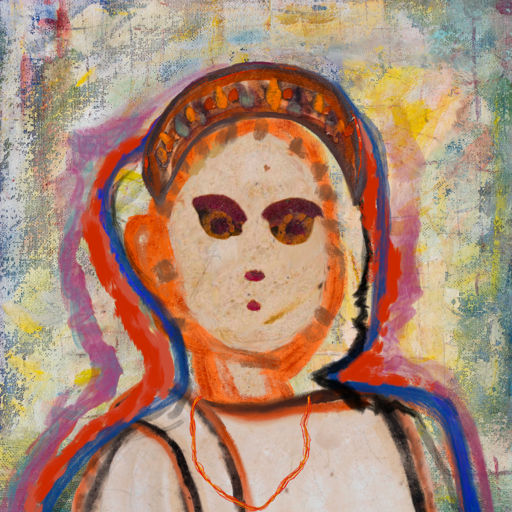
Background: Irani, Head And Neck Front: Rupkatha, Face Front: Doll, Bust: Roy_Bahadur, Hair Front: Experience, Head Accessory: Hypocrite, Second Necklace: Gypsy_Mother_2, Necklace: Blank, Baby: Blank